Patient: sex M, age 78
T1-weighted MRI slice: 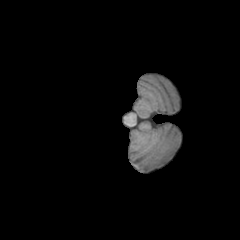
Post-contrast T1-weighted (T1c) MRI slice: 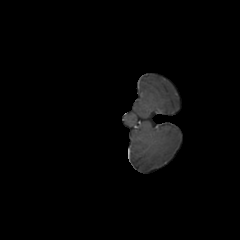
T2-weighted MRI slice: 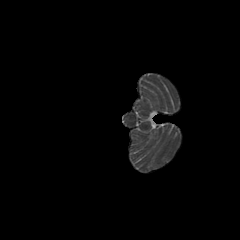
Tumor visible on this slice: no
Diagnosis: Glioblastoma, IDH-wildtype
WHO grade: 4